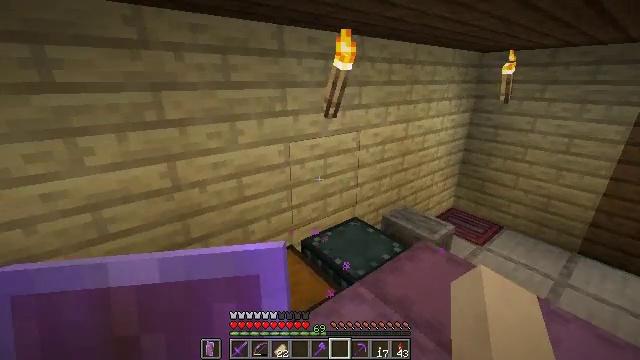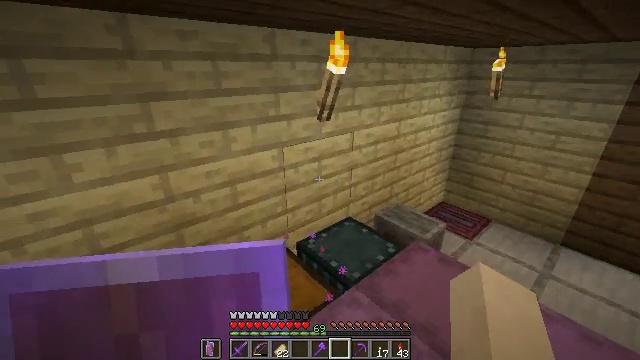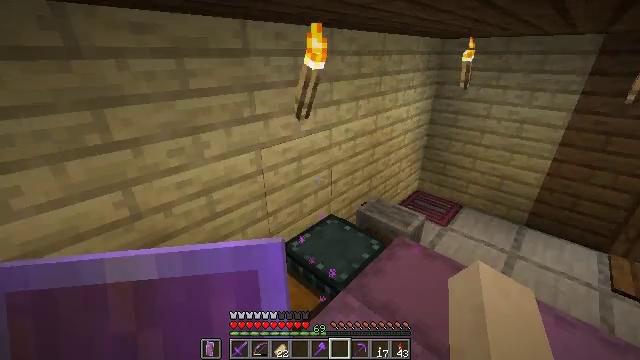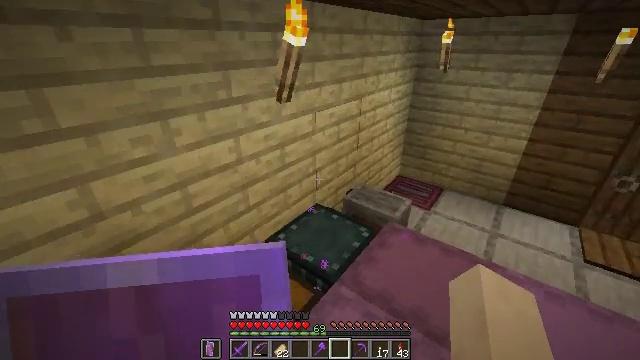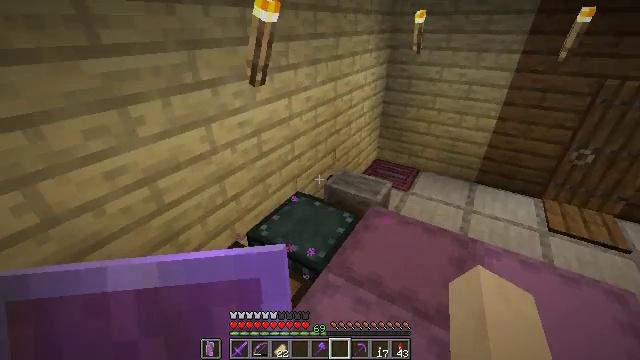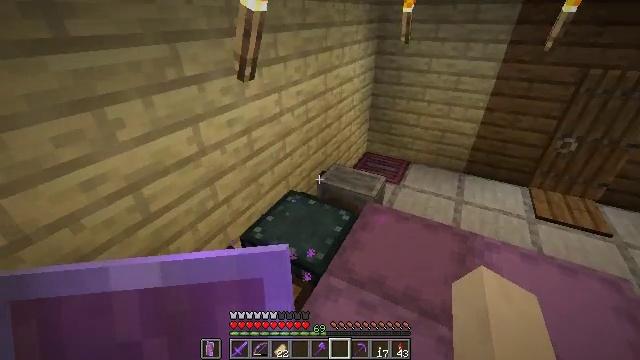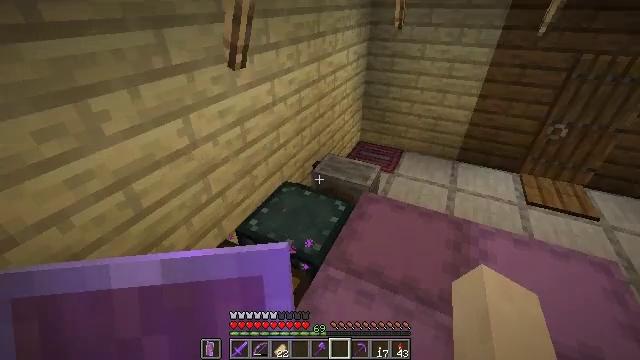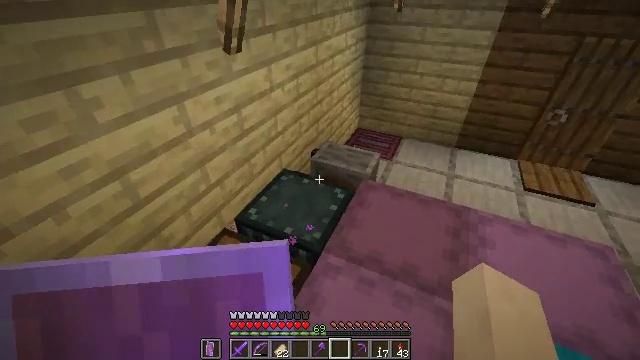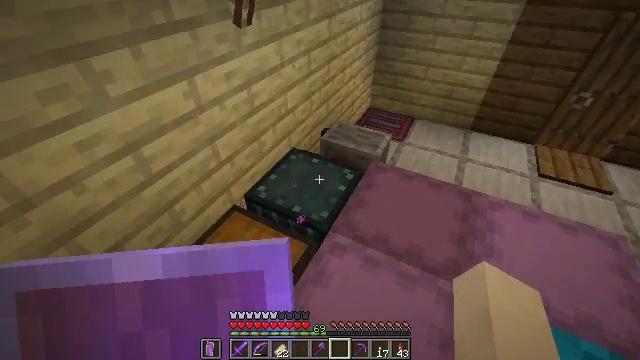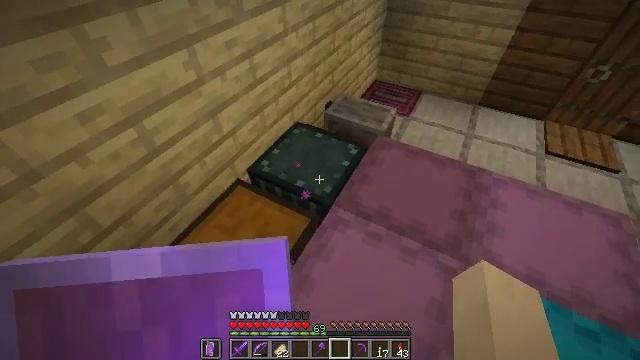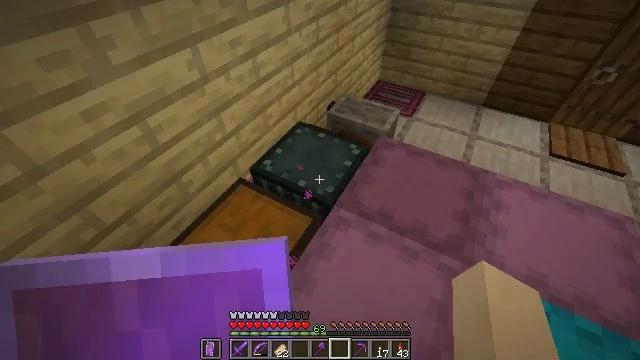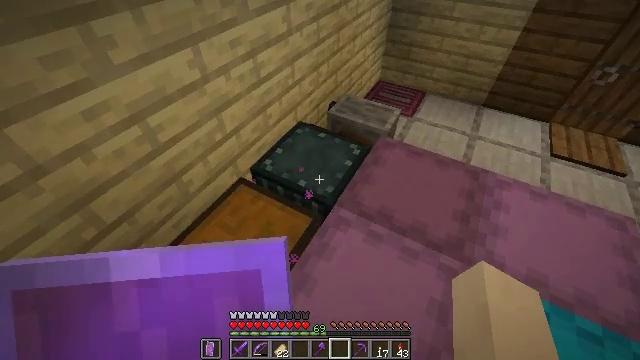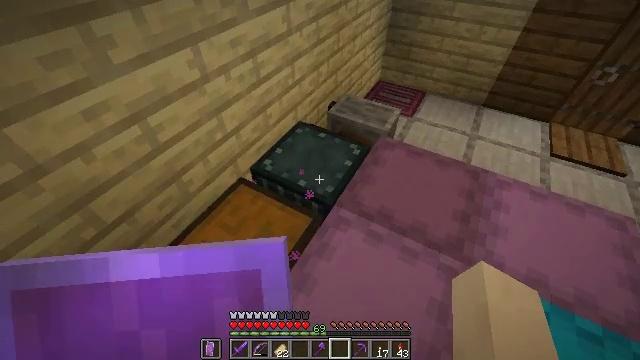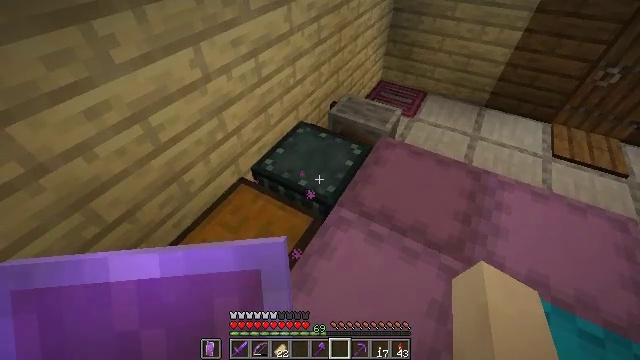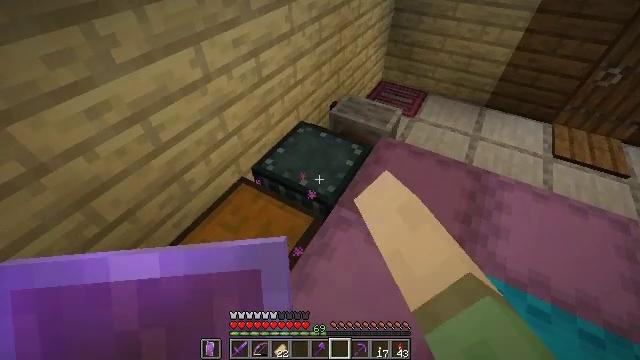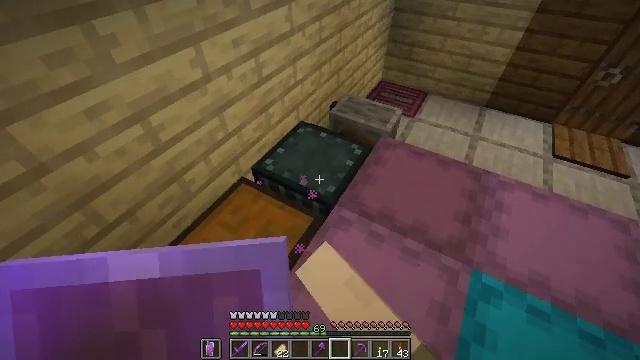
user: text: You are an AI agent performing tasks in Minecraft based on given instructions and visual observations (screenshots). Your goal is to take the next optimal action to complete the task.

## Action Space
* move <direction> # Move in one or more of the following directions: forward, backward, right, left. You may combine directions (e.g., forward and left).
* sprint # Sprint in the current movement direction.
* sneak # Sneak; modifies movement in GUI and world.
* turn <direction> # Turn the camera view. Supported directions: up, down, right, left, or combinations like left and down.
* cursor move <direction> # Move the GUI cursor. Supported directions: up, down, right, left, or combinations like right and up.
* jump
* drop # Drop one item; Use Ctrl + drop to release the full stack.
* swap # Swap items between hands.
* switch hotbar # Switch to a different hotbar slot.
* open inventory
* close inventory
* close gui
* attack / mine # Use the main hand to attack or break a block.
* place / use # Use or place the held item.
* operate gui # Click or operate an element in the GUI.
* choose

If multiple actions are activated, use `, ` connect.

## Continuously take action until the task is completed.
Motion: motion action
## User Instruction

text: Salvage the orange shulker box.
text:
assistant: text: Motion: move forward, turn right and down
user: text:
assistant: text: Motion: move forward, turn right and down
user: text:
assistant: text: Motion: move forward, turn right and down
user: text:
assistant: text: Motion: turn right and down
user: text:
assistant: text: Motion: turn right and down
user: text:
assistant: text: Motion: turn right and down
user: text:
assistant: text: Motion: turn down
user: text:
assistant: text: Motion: turn left and down
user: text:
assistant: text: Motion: turn down
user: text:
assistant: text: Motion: no_op
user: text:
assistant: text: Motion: no_op
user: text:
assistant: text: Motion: no_op
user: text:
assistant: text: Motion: use / place
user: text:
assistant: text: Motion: use / place
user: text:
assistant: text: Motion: use / place
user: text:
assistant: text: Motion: no_op
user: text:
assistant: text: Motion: no_op
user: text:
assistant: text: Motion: no_op
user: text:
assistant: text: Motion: no_op
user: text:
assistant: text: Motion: no_op
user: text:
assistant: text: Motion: no_op
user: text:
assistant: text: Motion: no_op
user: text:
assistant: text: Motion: turn left and down
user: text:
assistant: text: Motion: turn down
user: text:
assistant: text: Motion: turn down
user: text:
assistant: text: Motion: no_op
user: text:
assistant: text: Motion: no_op
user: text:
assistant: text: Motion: turn left
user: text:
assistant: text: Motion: turn left
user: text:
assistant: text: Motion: turn left